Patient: sex F, age 80
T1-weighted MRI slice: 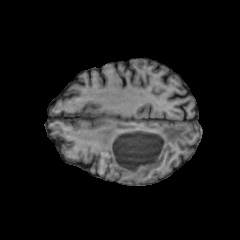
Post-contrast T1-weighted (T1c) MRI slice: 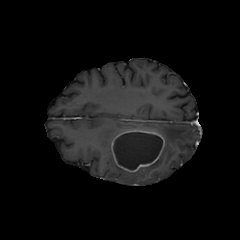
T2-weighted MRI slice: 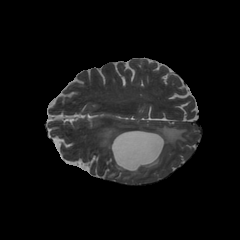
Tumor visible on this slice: yes
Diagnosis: Glioblastoma, IDH-wildtype
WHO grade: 4